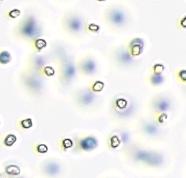
Label: Phaeocystis